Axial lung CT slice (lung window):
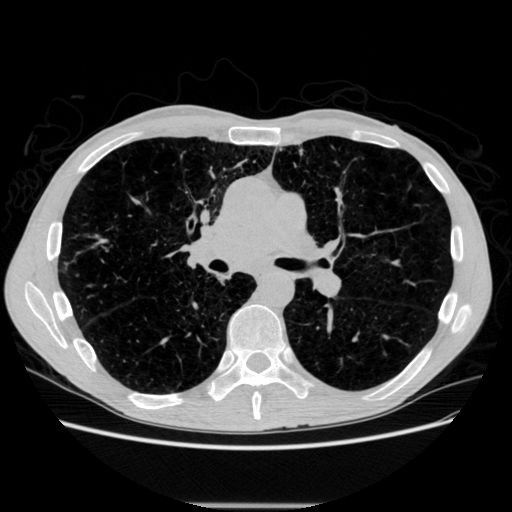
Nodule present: no